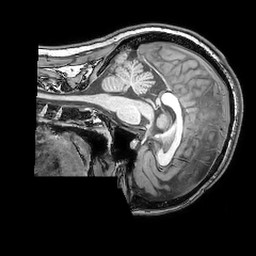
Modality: T1w
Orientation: sagittal
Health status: ill
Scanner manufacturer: philips
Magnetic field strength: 3 T
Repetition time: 0.007 s
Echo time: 0.0035 s